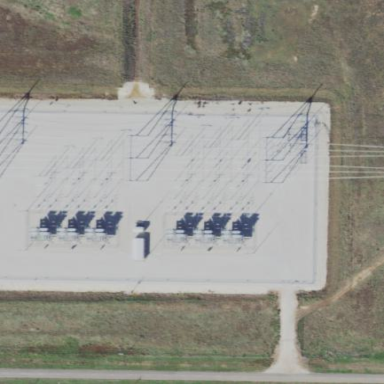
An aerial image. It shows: Power substation surrounded by fence. This substation operates at the compensation level.